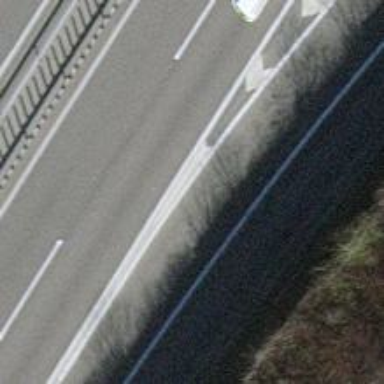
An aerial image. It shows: Asphalt motorway link.